Question: I'm having an indication that my project has errors but I don't get any error in any file.
That indication is as well on Java Resources folder inside the project.

'''
Using platform encoding (Cp1252 actually) to copy filtered resources, i.e. build is platform dependent!
An exception stack trace is not available.
'''
'''
An error occurred while filtering resources
line 1 - Maven configuration problem
'''
How to remove this error in Eclipse project folder?
Any ideas!
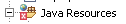
Answer: Maven > Update project
This resolved my problem as I pointed out in a comment from 2014